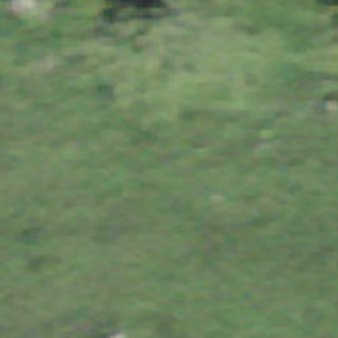
Label: other